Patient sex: M
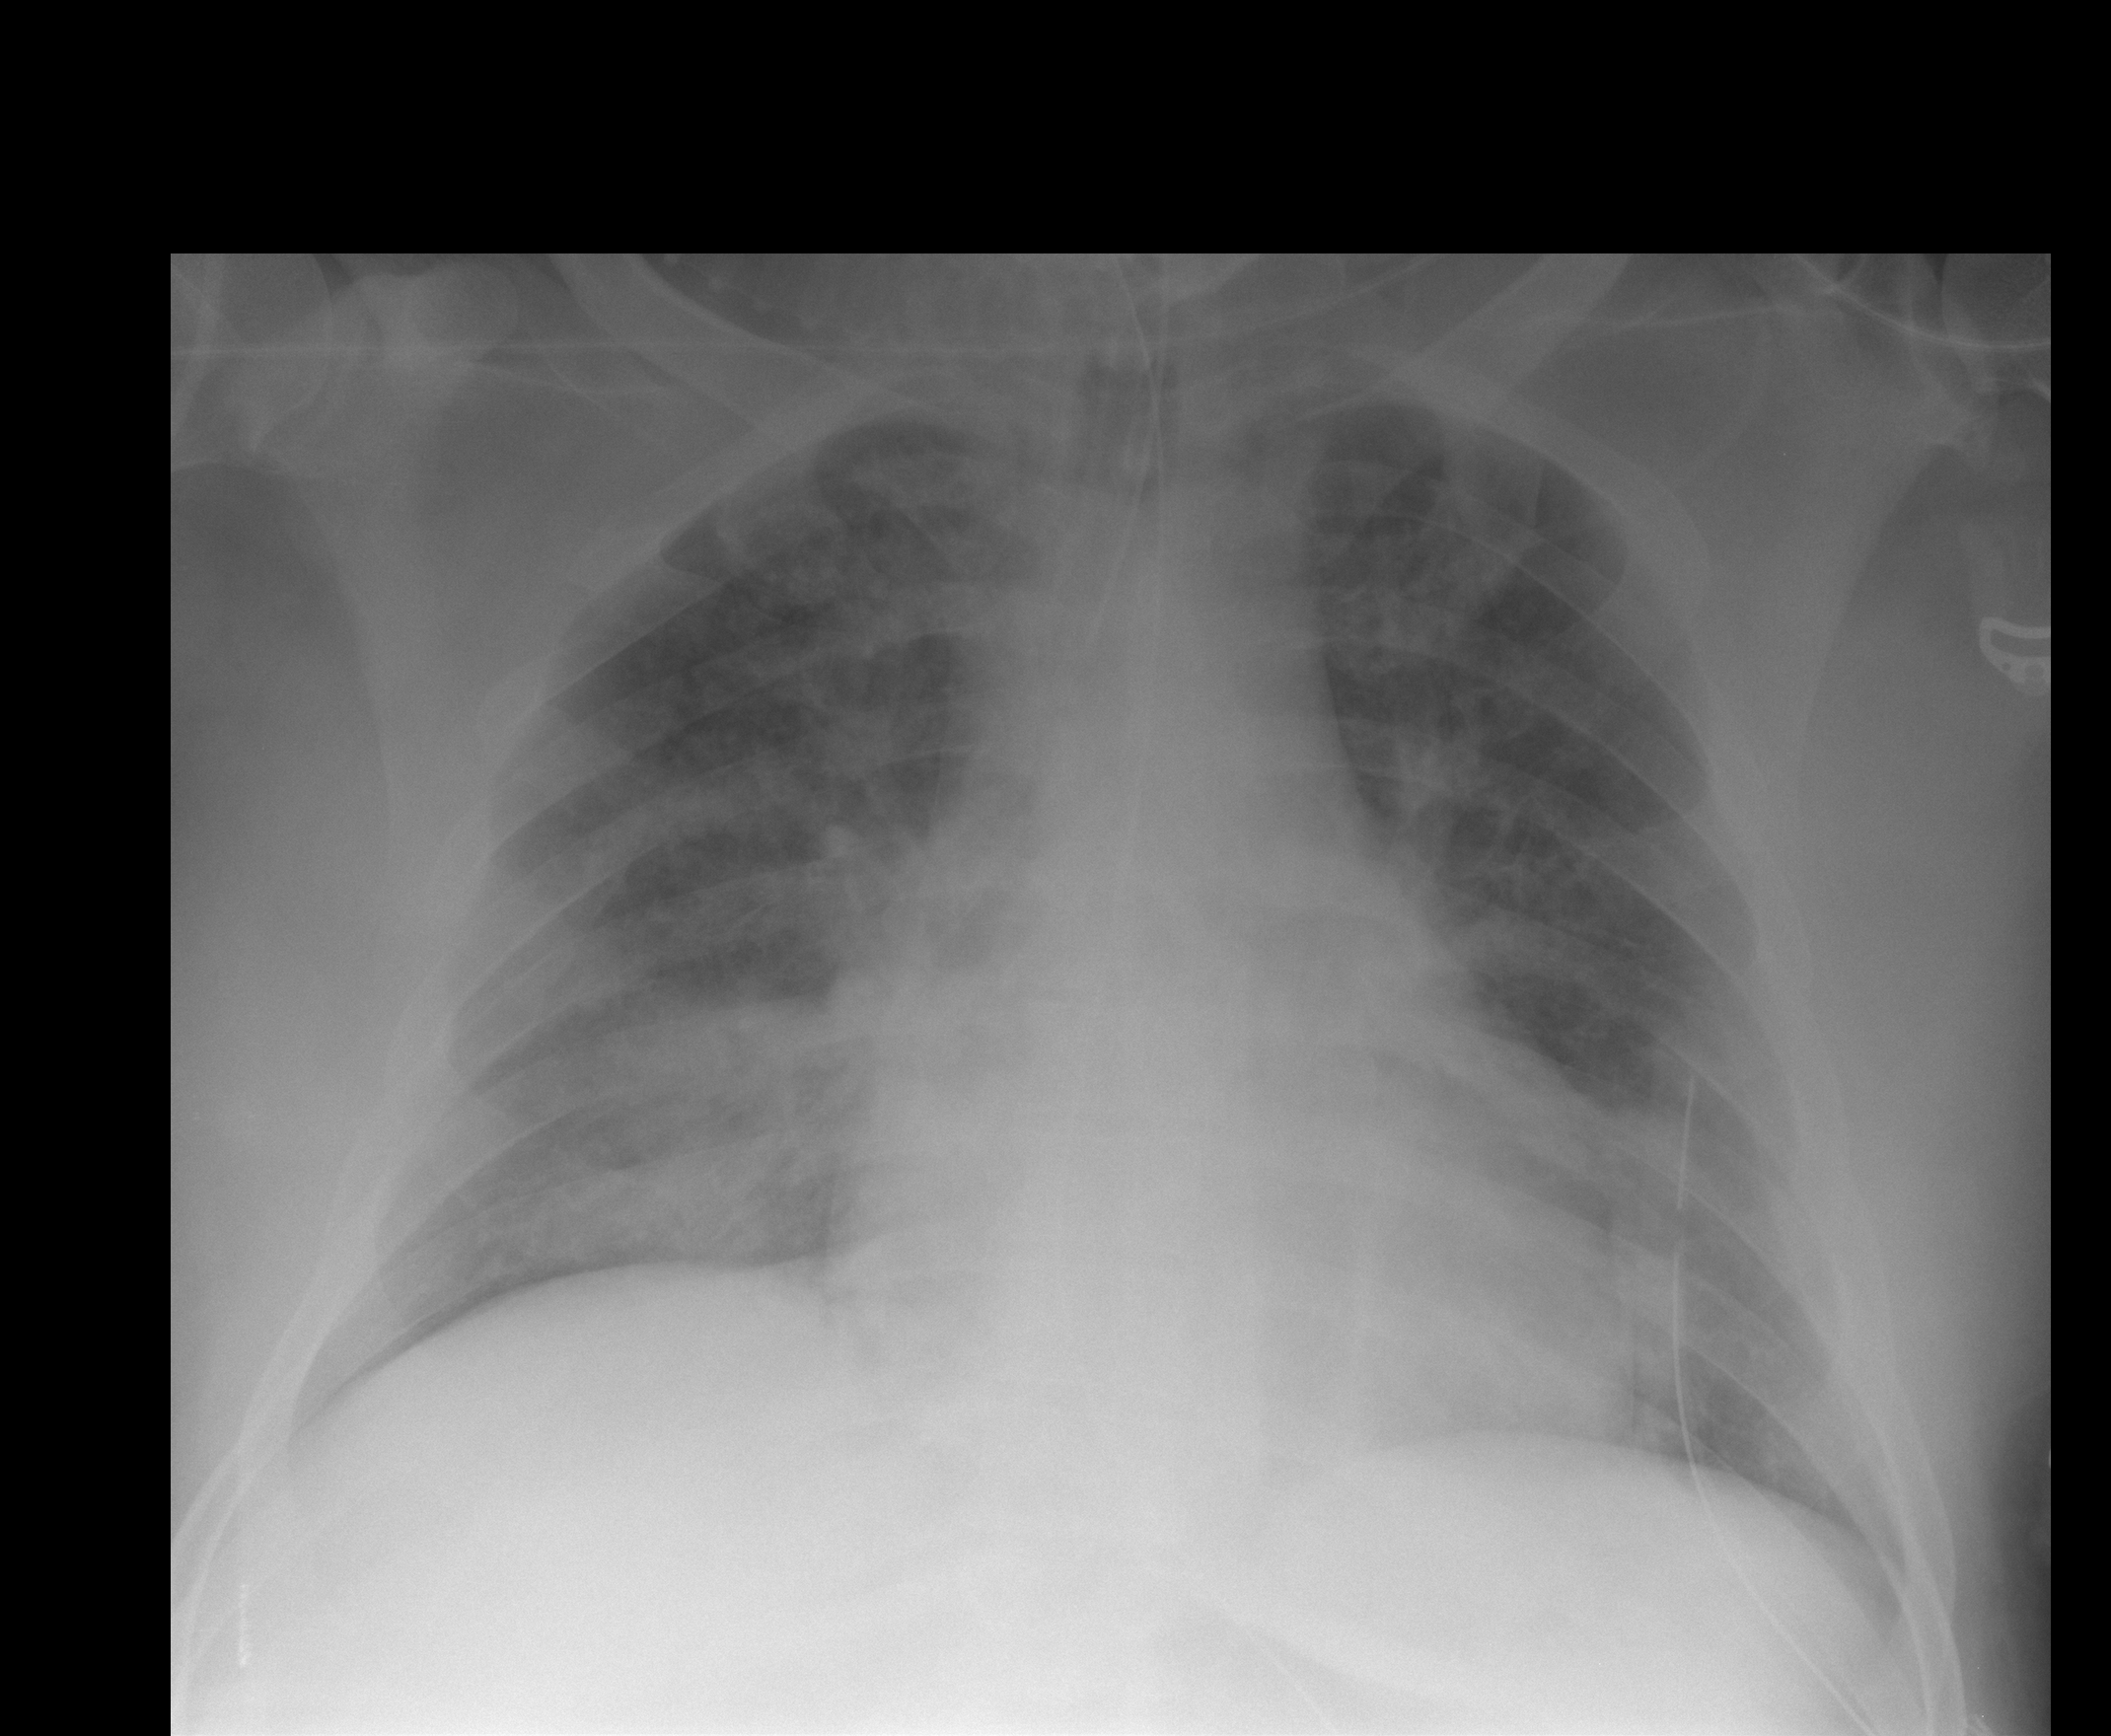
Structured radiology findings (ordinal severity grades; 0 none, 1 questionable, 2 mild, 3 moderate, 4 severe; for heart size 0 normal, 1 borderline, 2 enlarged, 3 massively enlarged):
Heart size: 0
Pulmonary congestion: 2
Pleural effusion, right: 0
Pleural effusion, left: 0
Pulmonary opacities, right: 2
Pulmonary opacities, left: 0
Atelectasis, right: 0
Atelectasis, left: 0